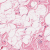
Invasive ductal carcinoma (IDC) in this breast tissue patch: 0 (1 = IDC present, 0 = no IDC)